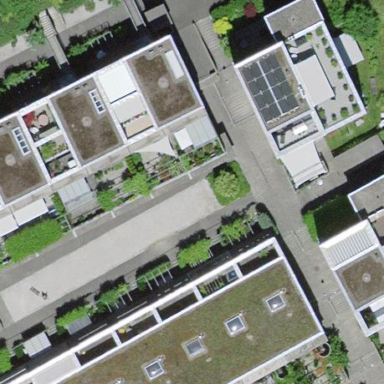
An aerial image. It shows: Flat-roofed apartment building.